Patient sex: M
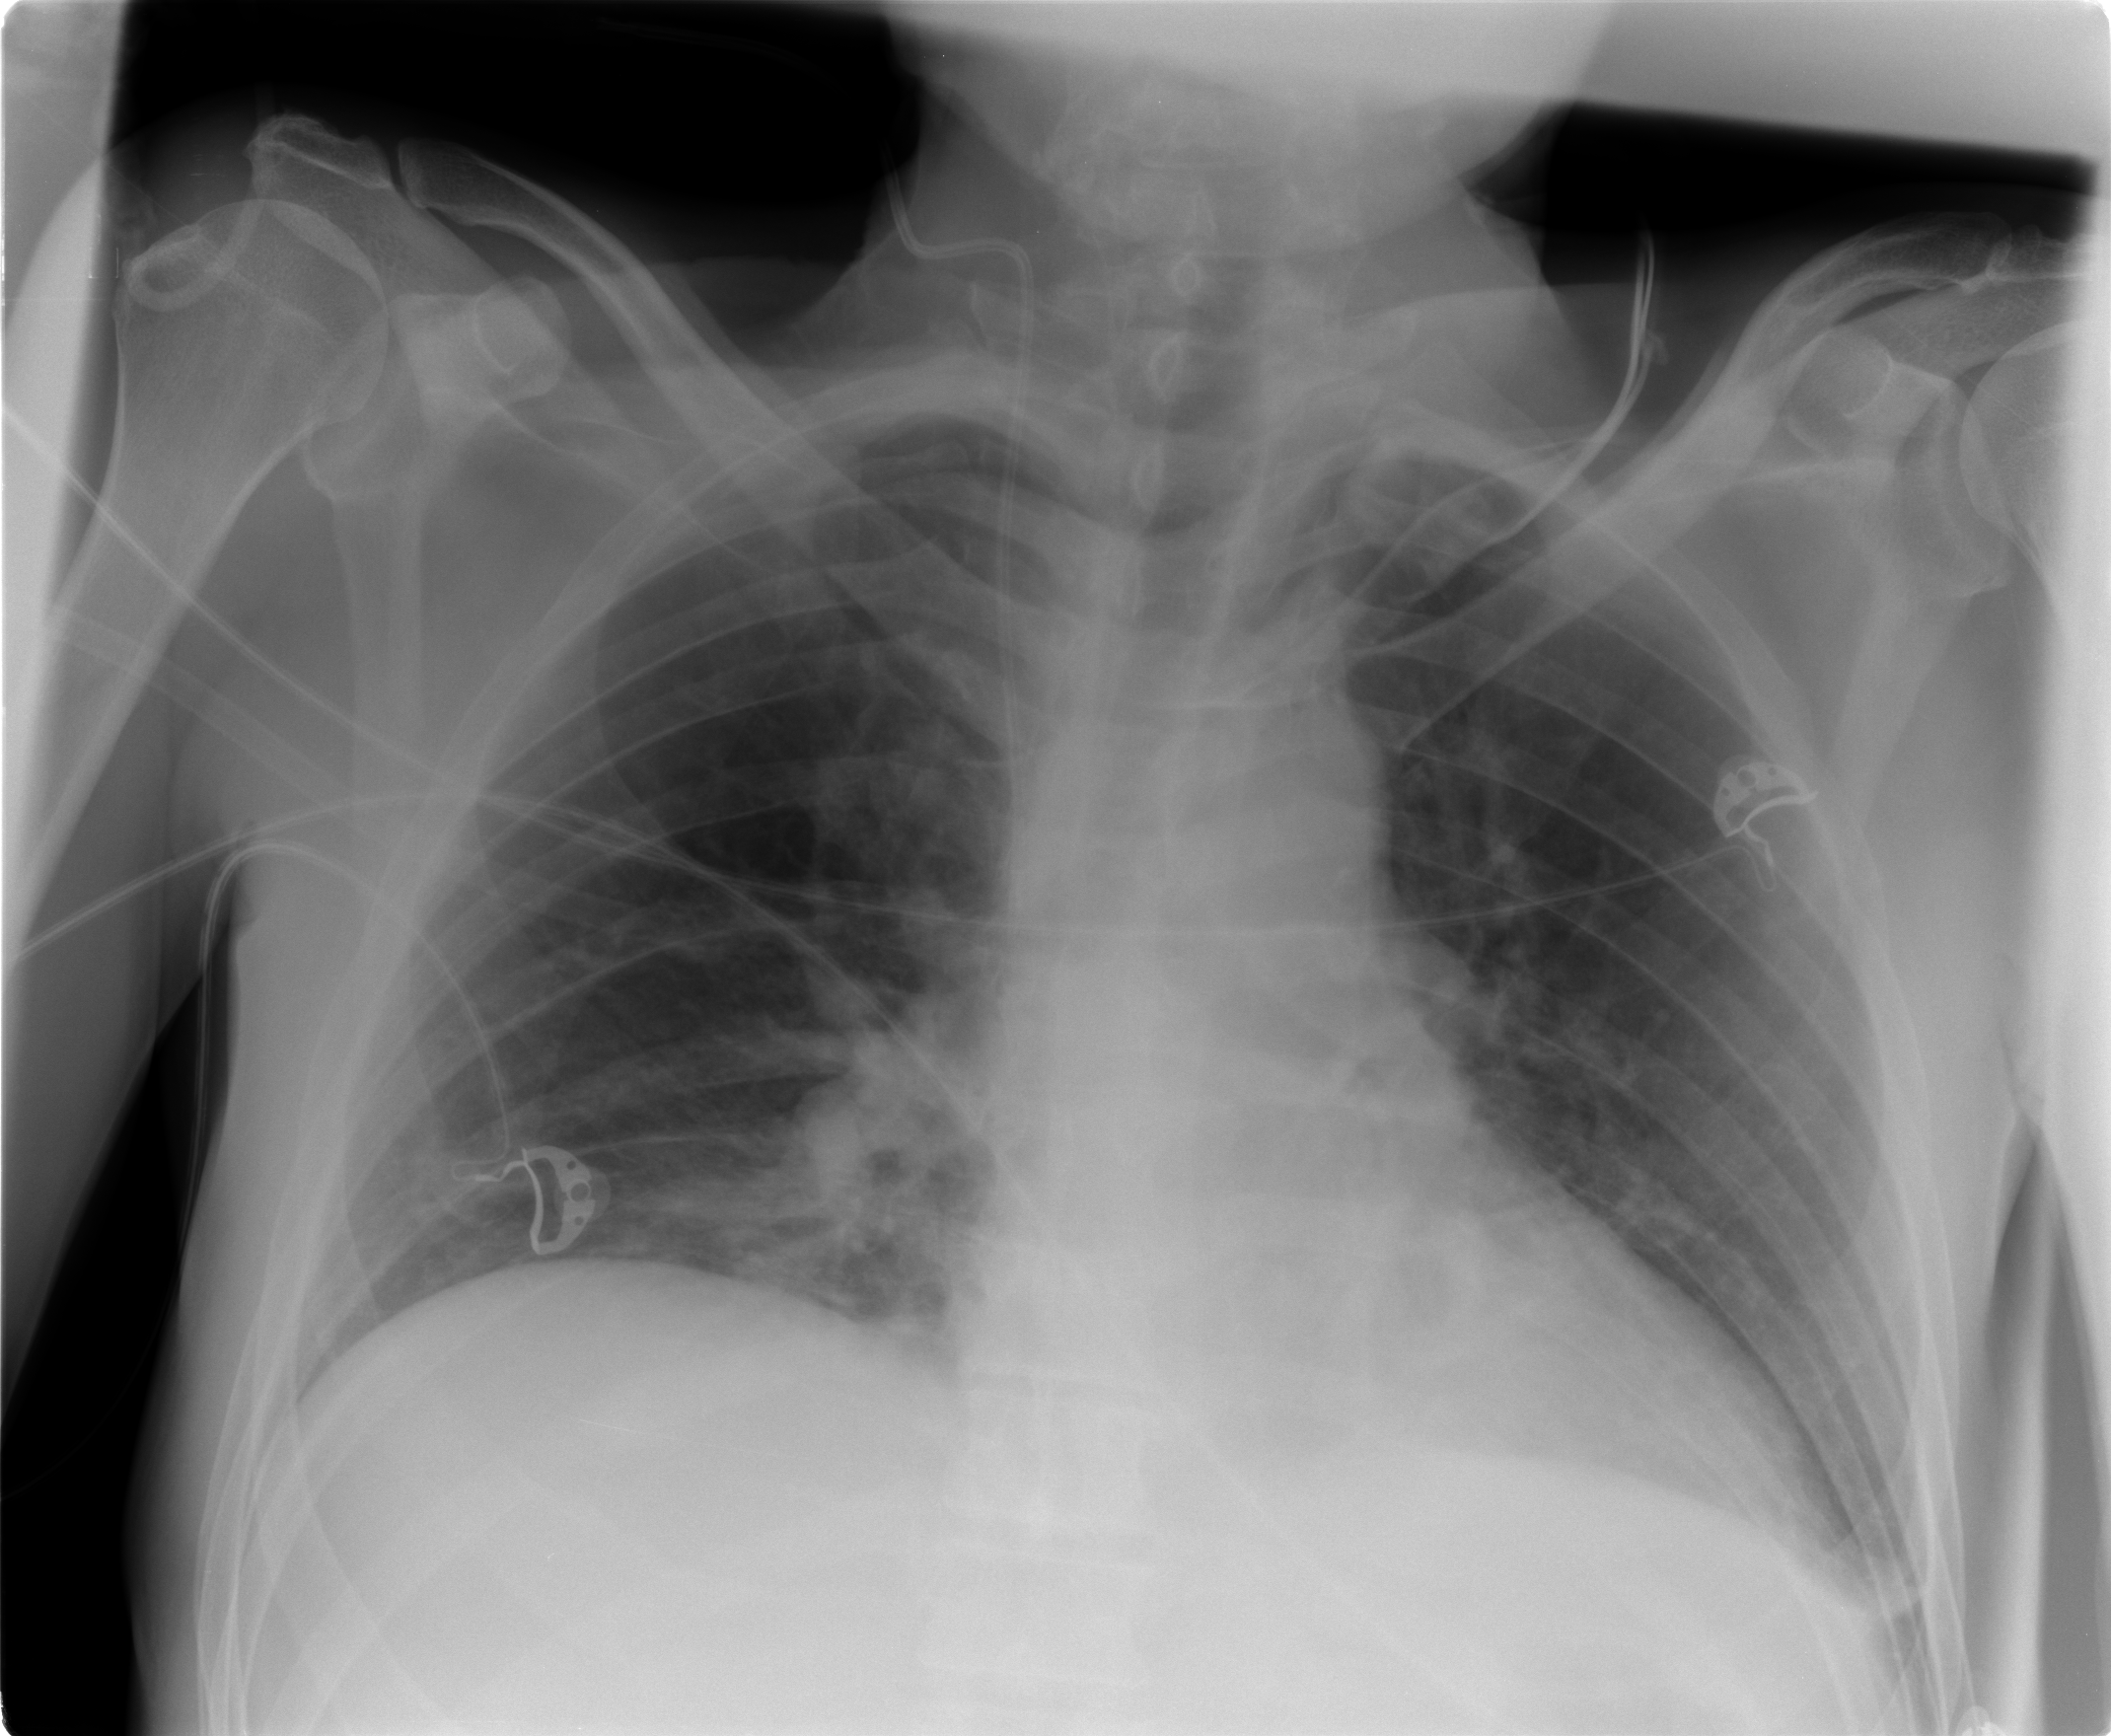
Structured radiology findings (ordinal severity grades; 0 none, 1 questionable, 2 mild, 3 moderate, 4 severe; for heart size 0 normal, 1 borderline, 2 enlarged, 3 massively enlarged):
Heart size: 2
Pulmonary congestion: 0
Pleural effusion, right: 0
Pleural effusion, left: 0
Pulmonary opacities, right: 0
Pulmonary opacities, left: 0
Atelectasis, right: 2
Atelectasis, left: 2